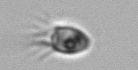
Label: Balanion